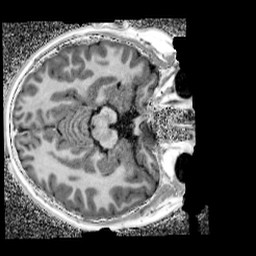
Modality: UNIT1_denoised
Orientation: axial
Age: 11
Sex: male
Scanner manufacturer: siemens
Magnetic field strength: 3 T
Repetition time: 4 s
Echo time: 0.00299 s